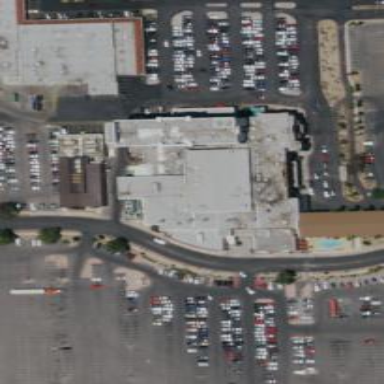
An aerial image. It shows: Casino.